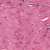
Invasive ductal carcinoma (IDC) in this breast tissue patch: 0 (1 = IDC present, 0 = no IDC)